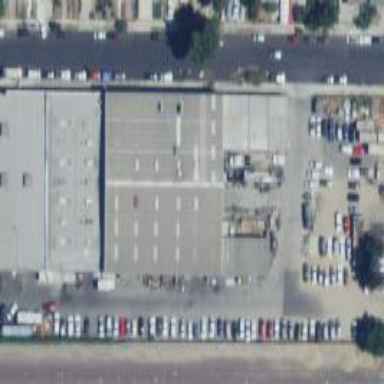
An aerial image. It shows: Warehouse.